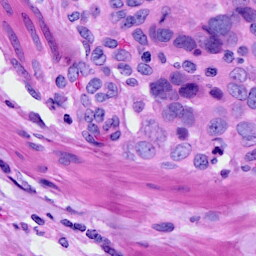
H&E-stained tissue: Ovarian